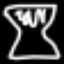
Label: hourglass